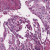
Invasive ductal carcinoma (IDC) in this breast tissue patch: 0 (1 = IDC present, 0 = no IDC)